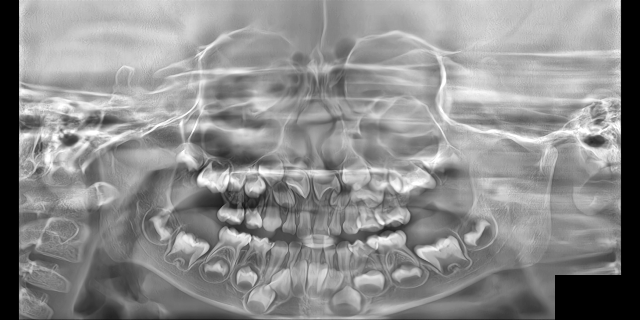
child